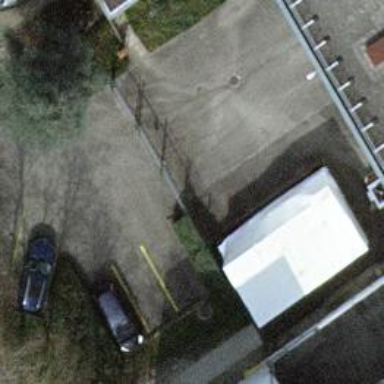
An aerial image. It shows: Gate.